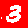
Digit: 3